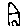
Label: house